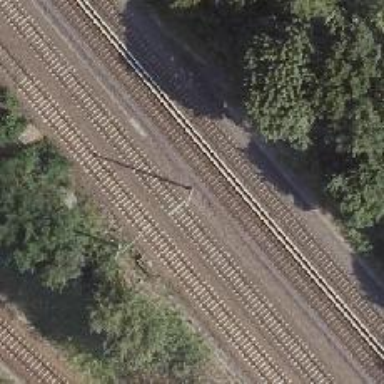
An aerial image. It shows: Catenary mast for power lines.